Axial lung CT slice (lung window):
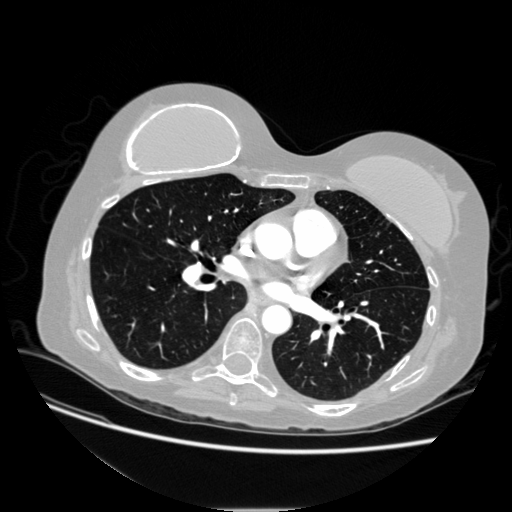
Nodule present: no